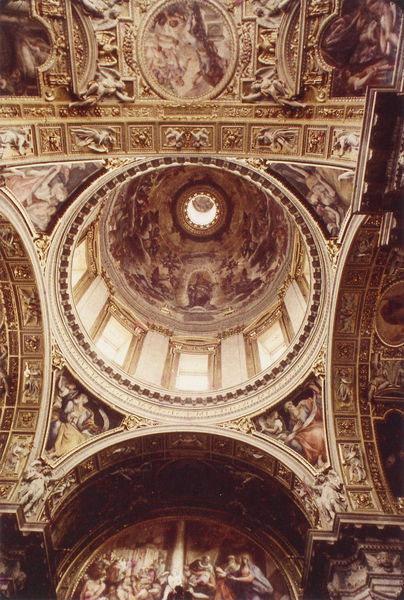
Titel: Kuppelfresko der Cappella Paolina
Künstler: Ludovico Cigoli
Institution: Rom, Santa Maria Maggiore
Schlagwörter: himmel, mann, frauen, menschen, braun, fenster, frau, laterne, licht, schwarz, säule, säulen, weiss, architektur, barock, bibel, spitze, kirche, gold, decke, kreis, oval, rund, engel, putte, putto, bilder, bogen, kuppel, stuck, innenansicht, hoch, foto, fotografie, bögen, höhe, loch, zwickel, öffnung, fresken, himel, kasetten, kassetten, fresko, putten, bauwerk, vierung, kuppelkirche, deckenfresko, kirchendecke, deckenbogen